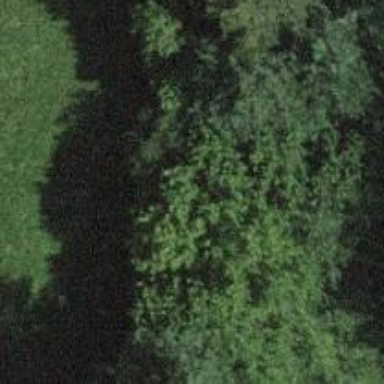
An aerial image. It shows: Grassy path.